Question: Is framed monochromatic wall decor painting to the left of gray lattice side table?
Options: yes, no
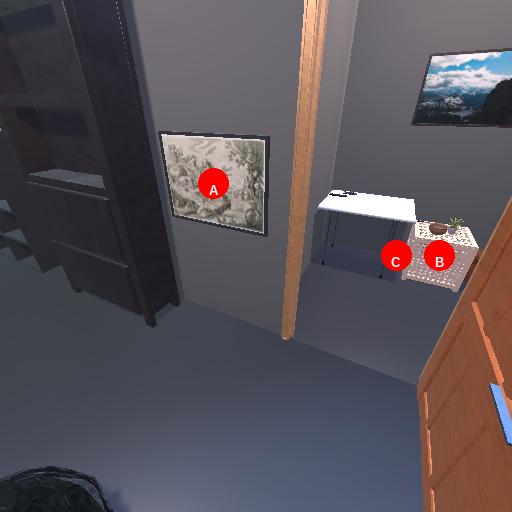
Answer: yes